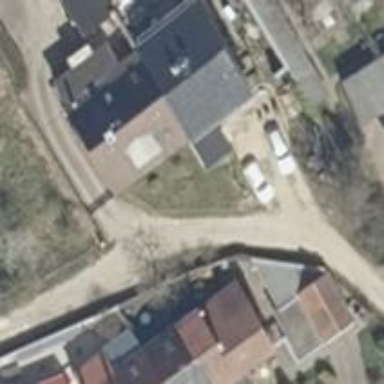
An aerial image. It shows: Residential road with dirt surface.